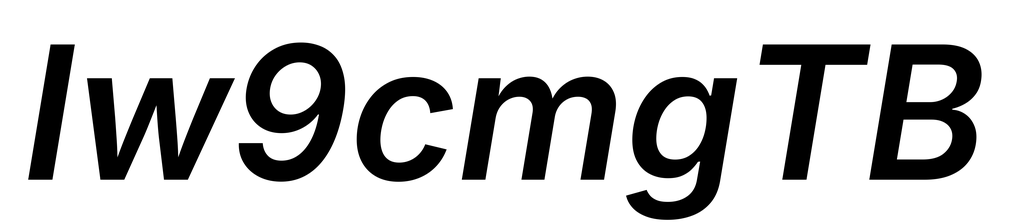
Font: Inter-Italic_SemiBold_Italic